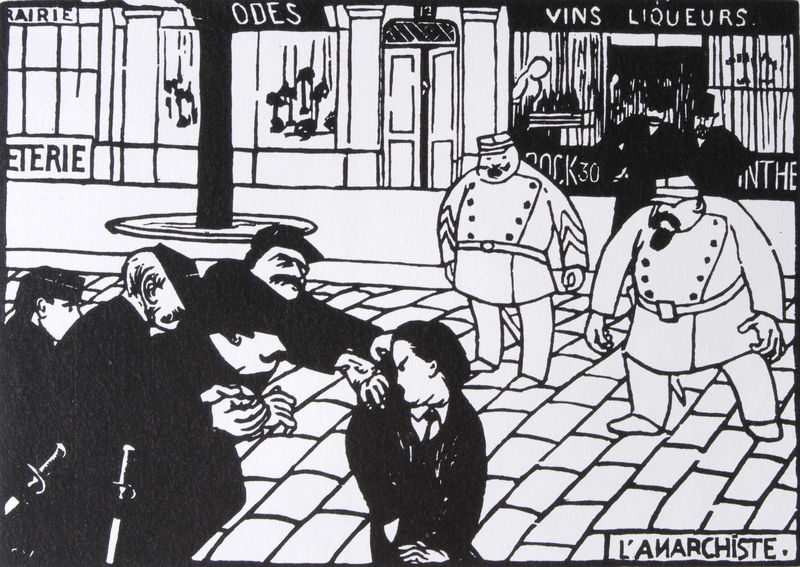
Titel: Der Anarchist
Künstler: Félix Vallotton
Standort: Zürich.
Institution: ETH Graphische Sammlung
Schlagwörter: angriff, baum, gruppe, kampf, mann, weiß, menschen, mädchen, stadt, bar, cafe, fenster, frankreich, frau, hut, laterne, männer, paris, schaufenster, schwarz, strasse, szene, tür, zeichnung, blick, gürtel, weg, herren, rock, alkohol, anzug, bart, bärte, hemd, kneipe, lokal, mütze, böse, messer, stein, steine, hände, häuser, stamm, haare, fassen, kind, holzschnitt, schrift, vallotton, valloton, gasse, pflaster, türen, zuschauer, mast, grafik, graphik, klein, linien, fußgänger, geschäfte, laden, läden, platz, werbung, arbeiter, figuren, französisch, gewalt, fight, hands, hat, men, people, soldaten, soldier, soldiers, sword, swords, white, karikatur, schnäuzer, wein, belt, black, dick, face, france, hair, jugendstil, painting, windows, woman, felix, inschrift, print, flügeltür, türflügel, knöpfe, knopfleiste, dünn, surrealismus, flucht, fett, kopfstein, plaster, tusche, bürgersteig, gehsteig, linie, groß, druck, linolschnitt, lithographie, schnitt, schwarz weiss, schraffur, comic, radierung, stich, titel, absinth, agression, anarchie, anarchismus, anarchist, anarchiste, arrest, asphalt, attacke, baun, beamte, berliner polizei, bewaffnet, bullen, dieb, eingriff, festnahme, festname, filzstift, flics, fliesen, französische polizai, fußgängerzone, ganovee, gaststätte, gauner, gebogen, gefahr, gefangen, gefangennahme, gefangenname, geheimpolizei, gehweg, gendarme, gendarmen, gendarmerie, greifen, halt, hass, humor, häscher, illustration, ironie, karrikatur, kaufläden, kidnapping, knüppel, kopfsteinpflaster, kritik, l'narchiste, likör, liköre, linol, linolium, linoschnitt, liquer, liqueurs, militär, missstand, odes, officers, pavement, pflasterstein, pflastersteine, plastersteine, police, politei, politik, polizei, polizist, polizisten, protest, raub, revolution, rosenberg, satire, scharz, schilder, schwert, schwerter, soldateb, straßenkampf, straßenszene, streit, säbel, text, trottoir, türsteher, uniform, uniforme, uniformen, verbrecher, verhaftung, vin, vins, volbart, wachtmänner, waffen, weine, weinhandlung, weins, widerstand, wine, woodcut, zeitschrift, zeitung, zugriff, überfall, übergriff, degen, tinte, scherenschnitt, hand, man, tree, ear, german, street, boy, road, drawing, black and white, buttons, caricature, cartoon, hats, line, beard, french, pen, suits, uniforms, town, shoulder, verbrechen, ink, bricks, signs, lines, strassenpflaster, cave, guard, sidewalk, black white, rich, cut, pfalster, stones, diebe, kid, liquor, trouble, trail, anger, angry, grab, gefahrt, gentlemen, mustache, dessin, words, stores, thieves, cobblestones, prisoner, street scene, fat, shops, beards, plaza, jail, torture, politics, 1900, cop, woma, asia, tree trunk, belts, idk, political, lino, mob, bad, capture, linoleum, militia, theif, violent, linocut, schawrzweiss, arrested, rue, assault, likeur, schnapps, anarchy, anarchists, cops, policier, gendarmes, garcon, voyou, voie, pave, l'anarchiste, rairie, eterie, rob, vins liqueurs, street fight, collared, tortue, this is hard, what the heck, i don't like this, bystander, bullyinh, bullying, grasping, badman, aggression, harassment, officials, antisemitismus, polize, inked, gustopo, swort, arresting, anarchism, french language, cartoon police, france cobbles, cops arrest, cobbled, wines, street fight scene with armed people going after one guy while two police men are starring, in france, title: anarchism